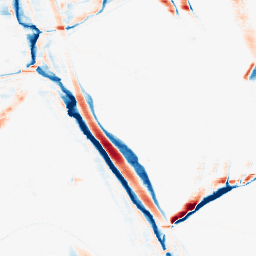
Category: morphological
Decomposition family: morphological_rect
Decomposition parameters: operation: average
width: 20
height: 3
Upsampling method: sinc_blackman
Upsampling parameters: scale: 2
kernel_size: 16
Upsampling scale: 2